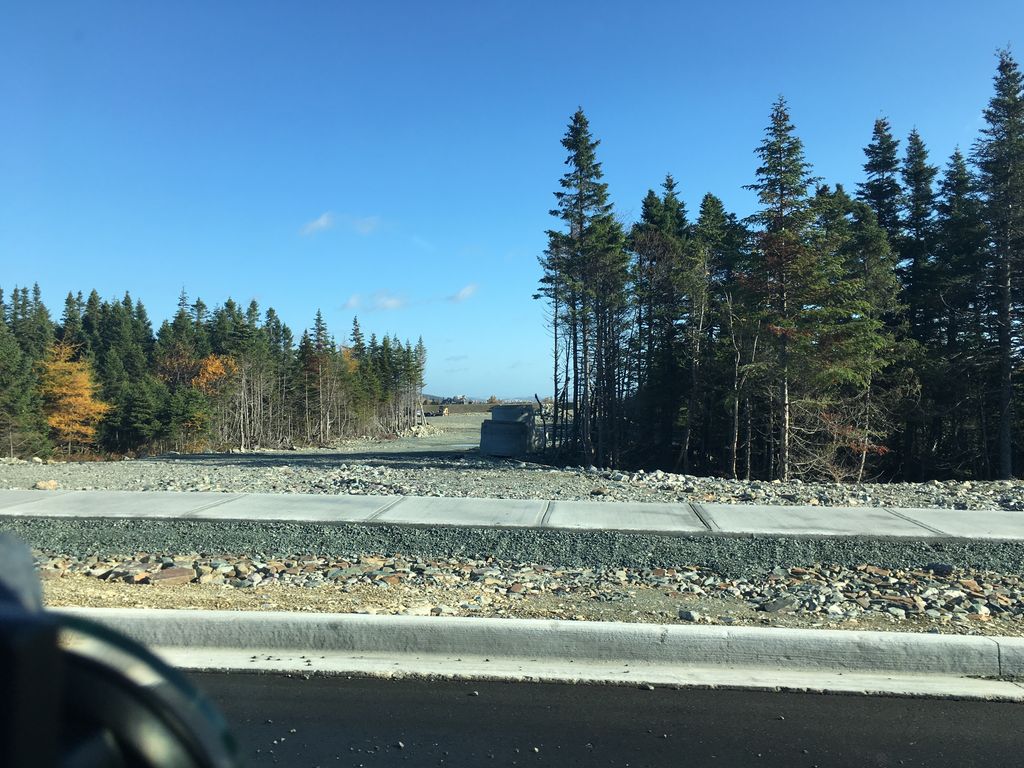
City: st_johns